Interaction volume radius: 5 \u00c5
Interaction volume height: 30 \u00c5
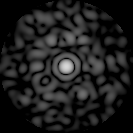
Disorder parameter: 0.8432